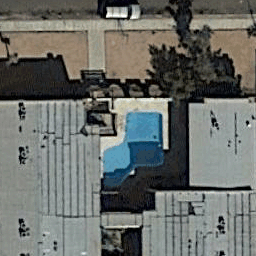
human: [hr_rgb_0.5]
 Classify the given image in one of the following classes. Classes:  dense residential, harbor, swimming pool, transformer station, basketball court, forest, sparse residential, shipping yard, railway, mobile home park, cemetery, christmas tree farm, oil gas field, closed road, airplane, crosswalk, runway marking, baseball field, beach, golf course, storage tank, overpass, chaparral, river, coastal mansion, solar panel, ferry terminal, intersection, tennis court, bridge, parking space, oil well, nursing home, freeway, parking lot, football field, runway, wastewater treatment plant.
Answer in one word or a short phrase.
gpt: swimming pool